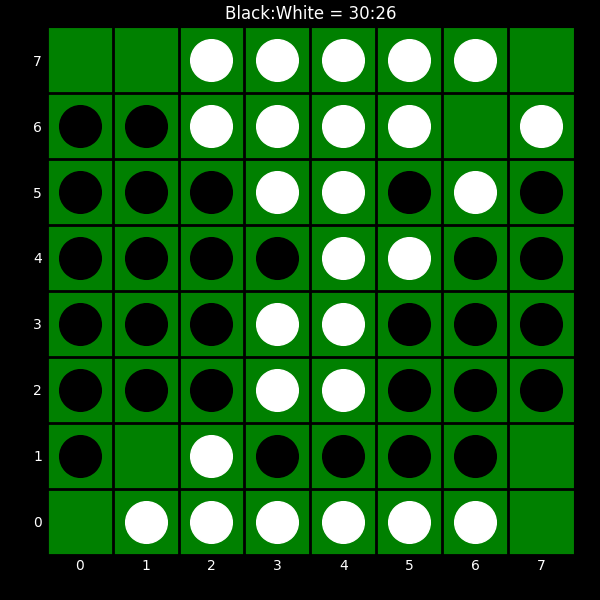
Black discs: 30
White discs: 26